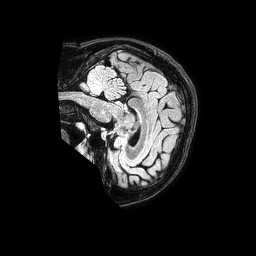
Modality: FLAIR
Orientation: sagittal
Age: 47
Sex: female
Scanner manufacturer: philips
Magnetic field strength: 1.5 T
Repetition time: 4.8 s
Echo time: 0.3 s